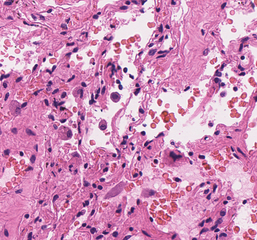
Tumor epithelial tissue: no
Tumor-associated stroma tissue: no
Normal tissue: yes